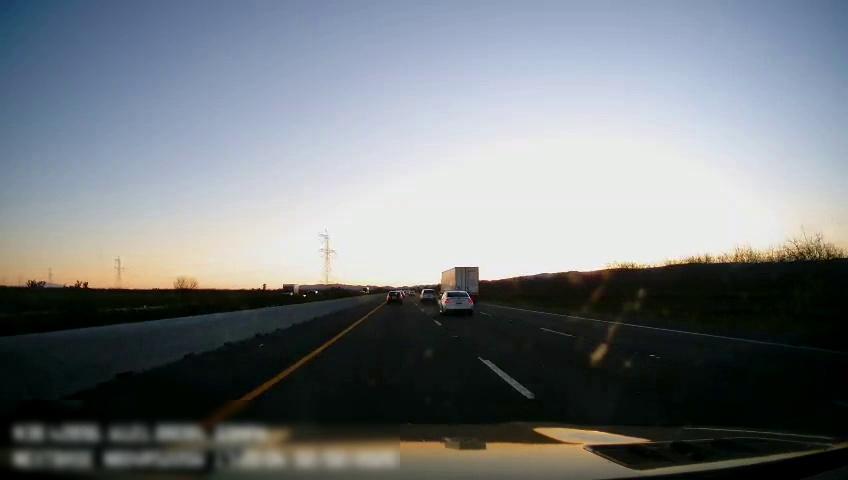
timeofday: Day
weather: Sunny
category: Drivable Space
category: Vehicles | Car
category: Vehicles | Truck
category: Vehicles | SUV
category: Vehicles | Truck
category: Vehicles | SUV
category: Lanes | Current Lane
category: Lanes | Current Lane
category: Lanes | Alternate Lane
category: Lanes | Alternate Lane